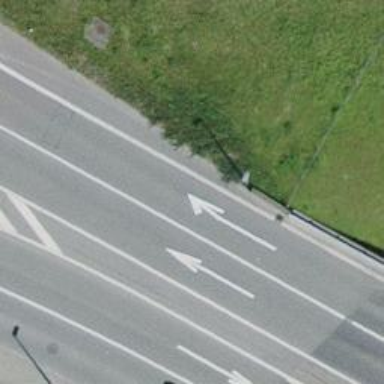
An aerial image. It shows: Secondary road on asphalt bridge.